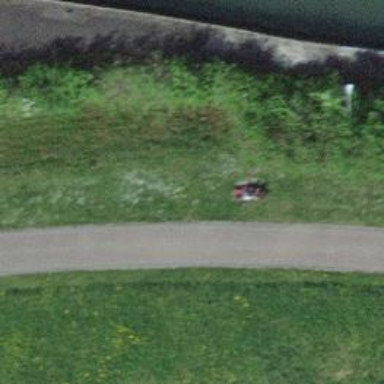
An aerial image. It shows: Bench.